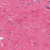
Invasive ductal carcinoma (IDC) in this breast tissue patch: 0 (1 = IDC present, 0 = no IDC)